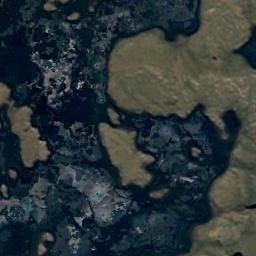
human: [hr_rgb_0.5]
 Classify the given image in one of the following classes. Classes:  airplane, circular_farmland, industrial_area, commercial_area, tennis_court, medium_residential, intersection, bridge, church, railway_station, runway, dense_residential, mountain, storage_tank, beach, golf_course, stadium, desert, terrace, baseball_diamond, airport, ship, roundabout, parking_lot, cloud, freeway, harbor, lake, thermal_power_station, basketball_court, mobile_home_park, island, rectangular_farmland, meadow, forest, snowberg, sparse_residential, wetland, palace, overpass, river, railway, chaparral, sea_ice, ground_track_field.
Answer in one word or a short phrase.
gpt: wetland